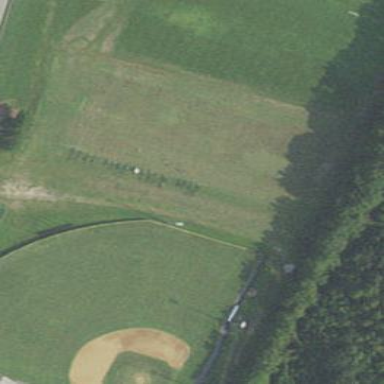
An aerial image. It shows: Baseball pitch for leisure and sports activities.